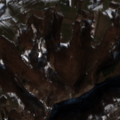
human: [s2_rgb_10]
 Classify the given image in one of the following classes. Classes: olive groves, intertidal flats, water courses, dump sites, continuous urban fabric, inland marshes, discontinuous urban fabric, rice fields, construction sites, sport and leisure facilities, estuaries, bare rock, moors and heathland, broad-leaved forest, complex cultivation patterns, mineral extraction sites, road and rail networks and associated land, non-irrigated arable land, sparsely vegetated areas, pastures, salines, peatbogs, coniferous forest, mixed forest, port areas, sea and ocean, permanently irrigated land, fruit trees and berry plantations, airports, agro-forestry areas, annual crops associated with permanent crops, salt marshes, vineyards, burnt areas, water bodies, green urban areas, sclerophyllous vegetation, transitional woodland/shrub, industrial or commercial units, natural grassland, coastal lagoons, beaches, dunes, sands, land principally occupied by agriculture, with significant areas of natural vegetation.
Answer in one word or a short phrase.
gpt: complex cultivation patterns, broad-leaved forest, transitional woodland/shrub